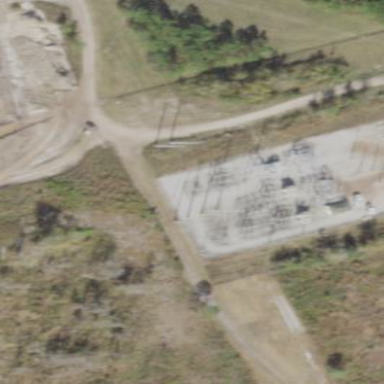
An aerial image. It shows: There is distribution substation enclosed by fence.